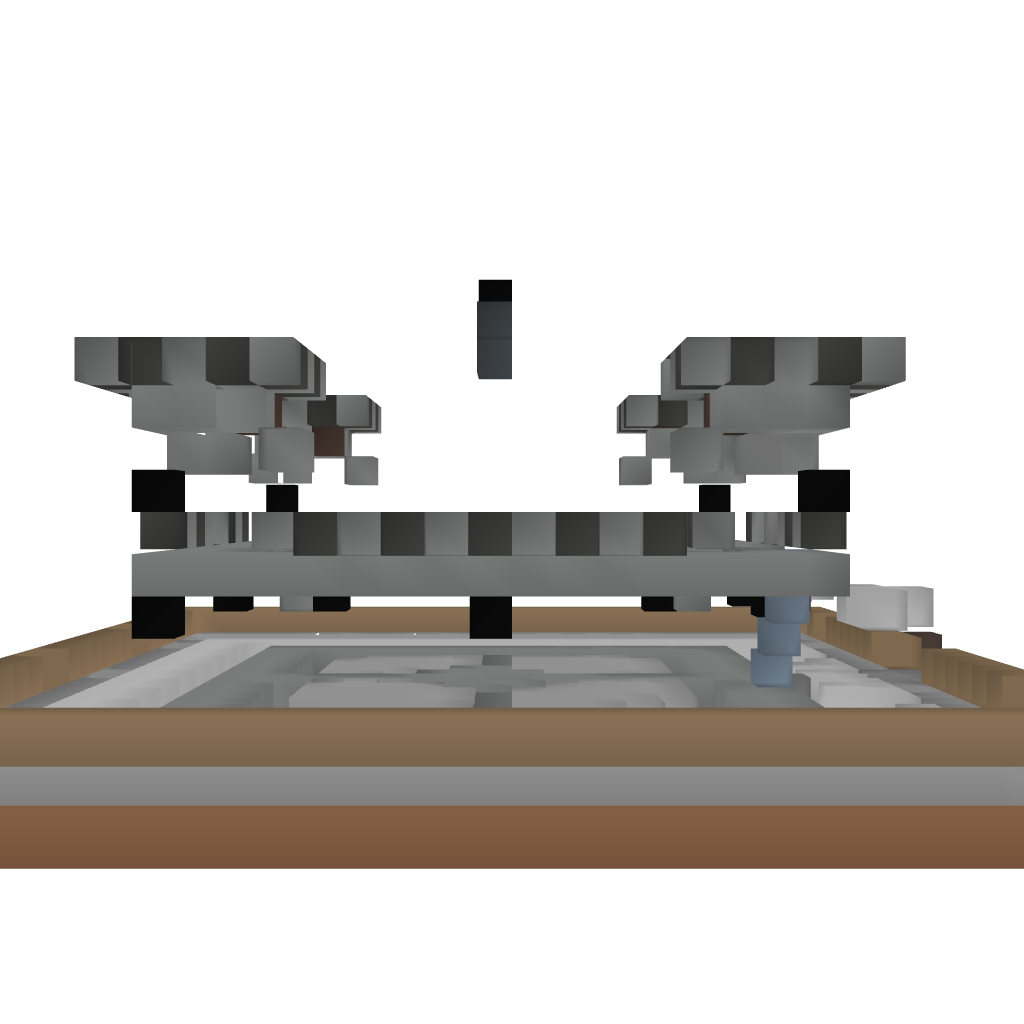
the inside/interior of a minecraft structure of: Small Medieval Castle